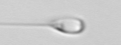
Label: Asterionellopsis_glacialis